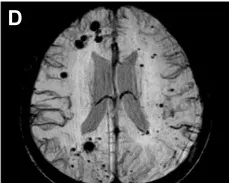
CT scan revealed multiple calcifications in the brain (A,B).
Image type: radiology (ct)